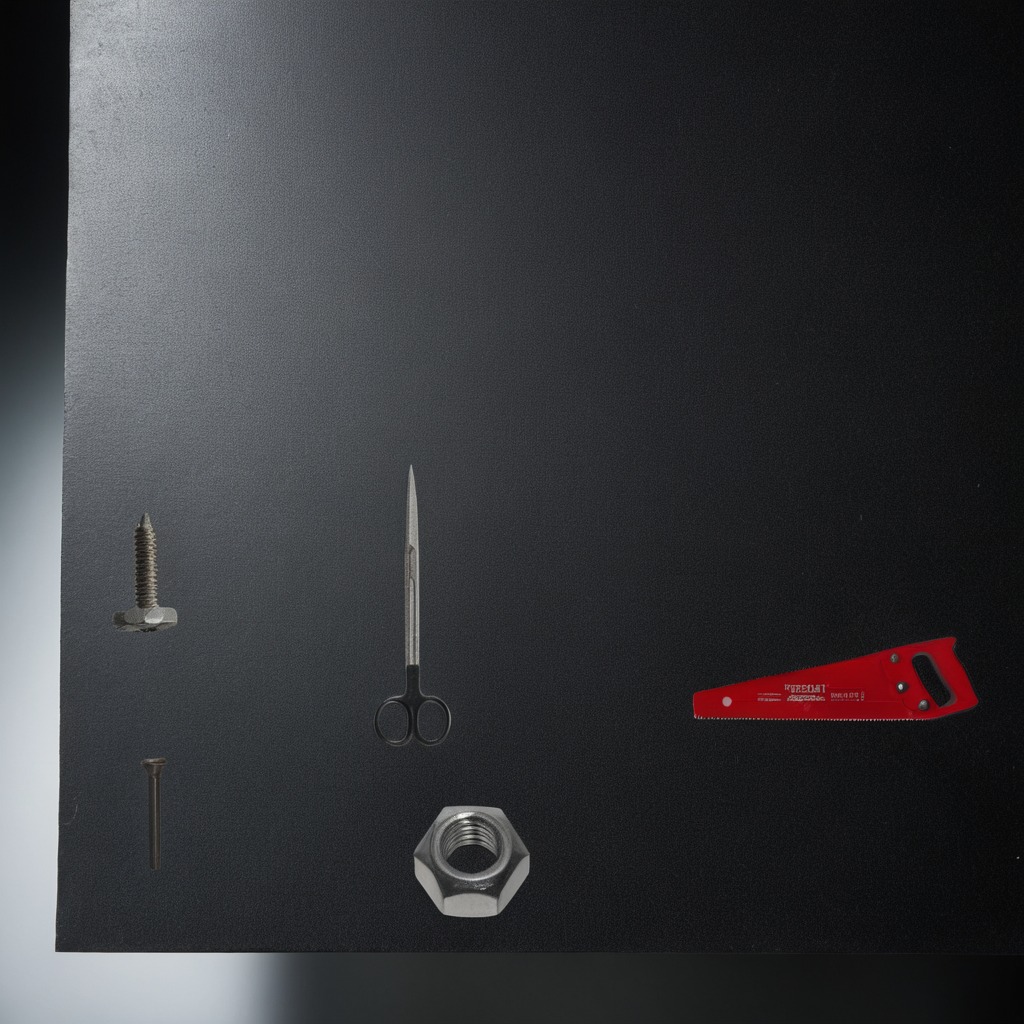
A metal machine screw, an iron nail, a handheld metal saw, a metal nut, and a pair of scissors are lying on the clean granite tabletop.